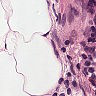
Metastatic tissue present: no